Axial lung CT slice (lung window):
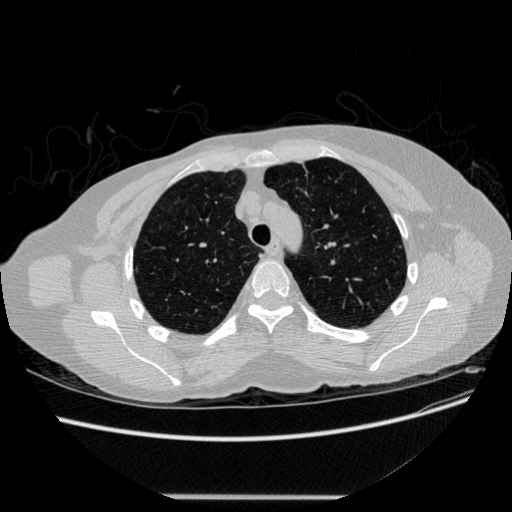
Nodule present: no